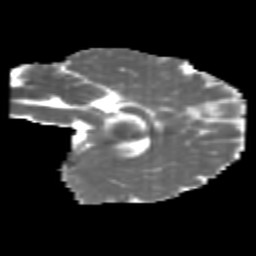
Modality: MD
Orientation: sagittal
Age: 7
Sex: female
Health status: healthy